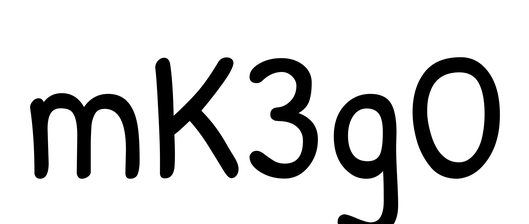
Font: PatrickHand-Regular